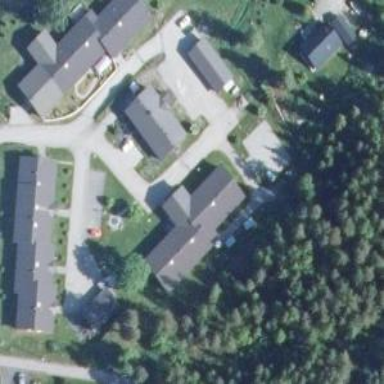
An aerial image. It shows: Nursing home building.